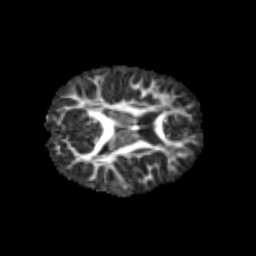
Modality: FA
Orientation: axial
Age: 6
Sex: female
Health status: healthy